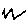
Label: zigzag